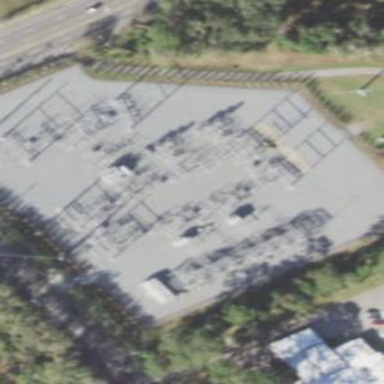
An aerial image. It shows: Fenced power substation at the transmission level.